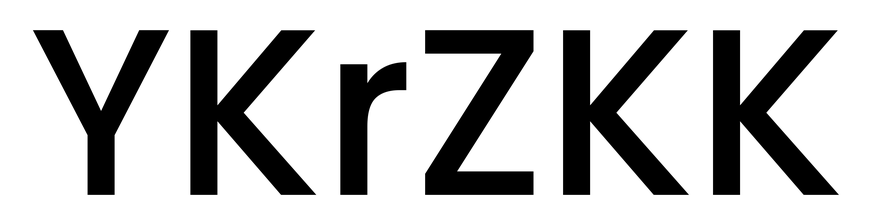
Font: Poppins-Medium